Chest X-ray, PA view. Patient: 64 years old, sex F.
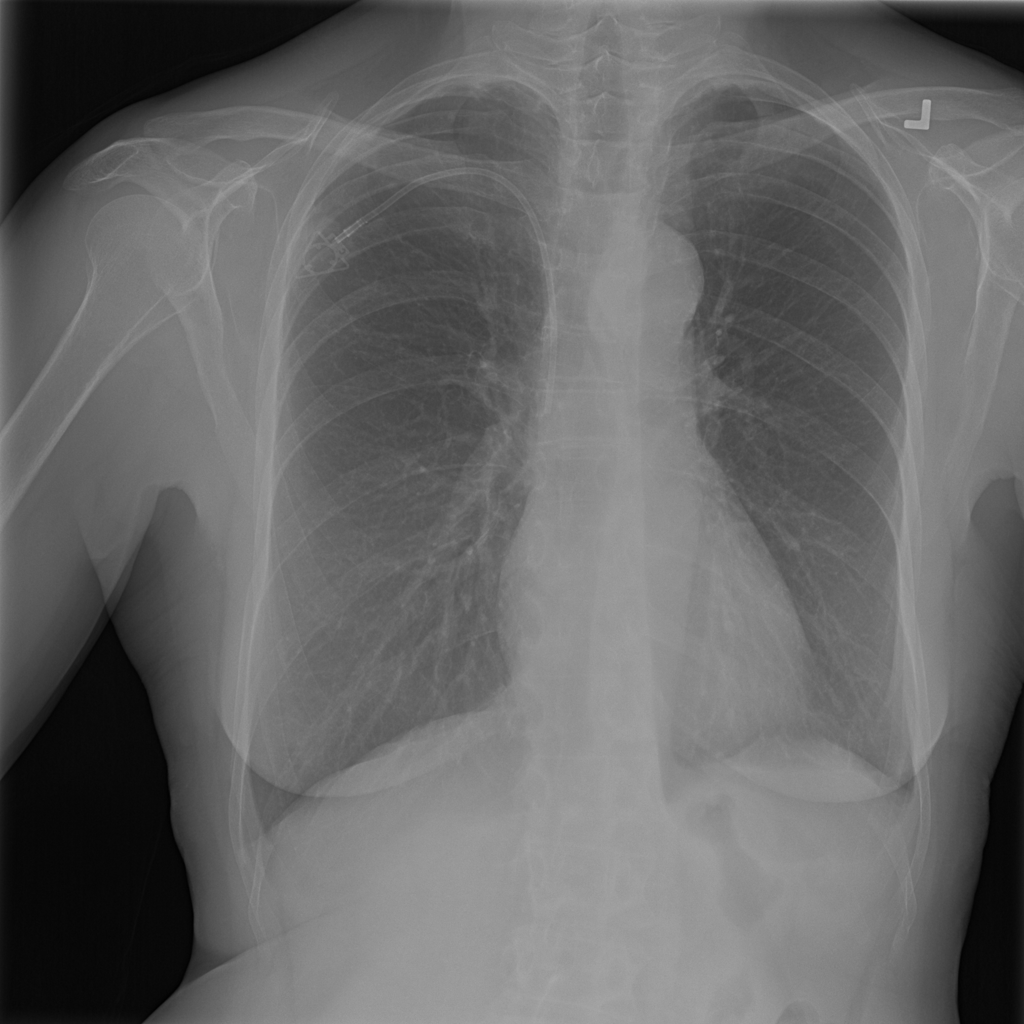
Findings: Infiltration